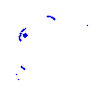
Particle: proton